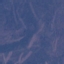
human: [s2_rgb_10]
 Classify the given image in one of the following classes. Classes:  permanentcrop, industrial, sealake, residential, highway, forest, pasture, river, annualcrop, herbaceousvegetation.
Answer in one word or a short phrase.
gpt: HerbaceousVegetation